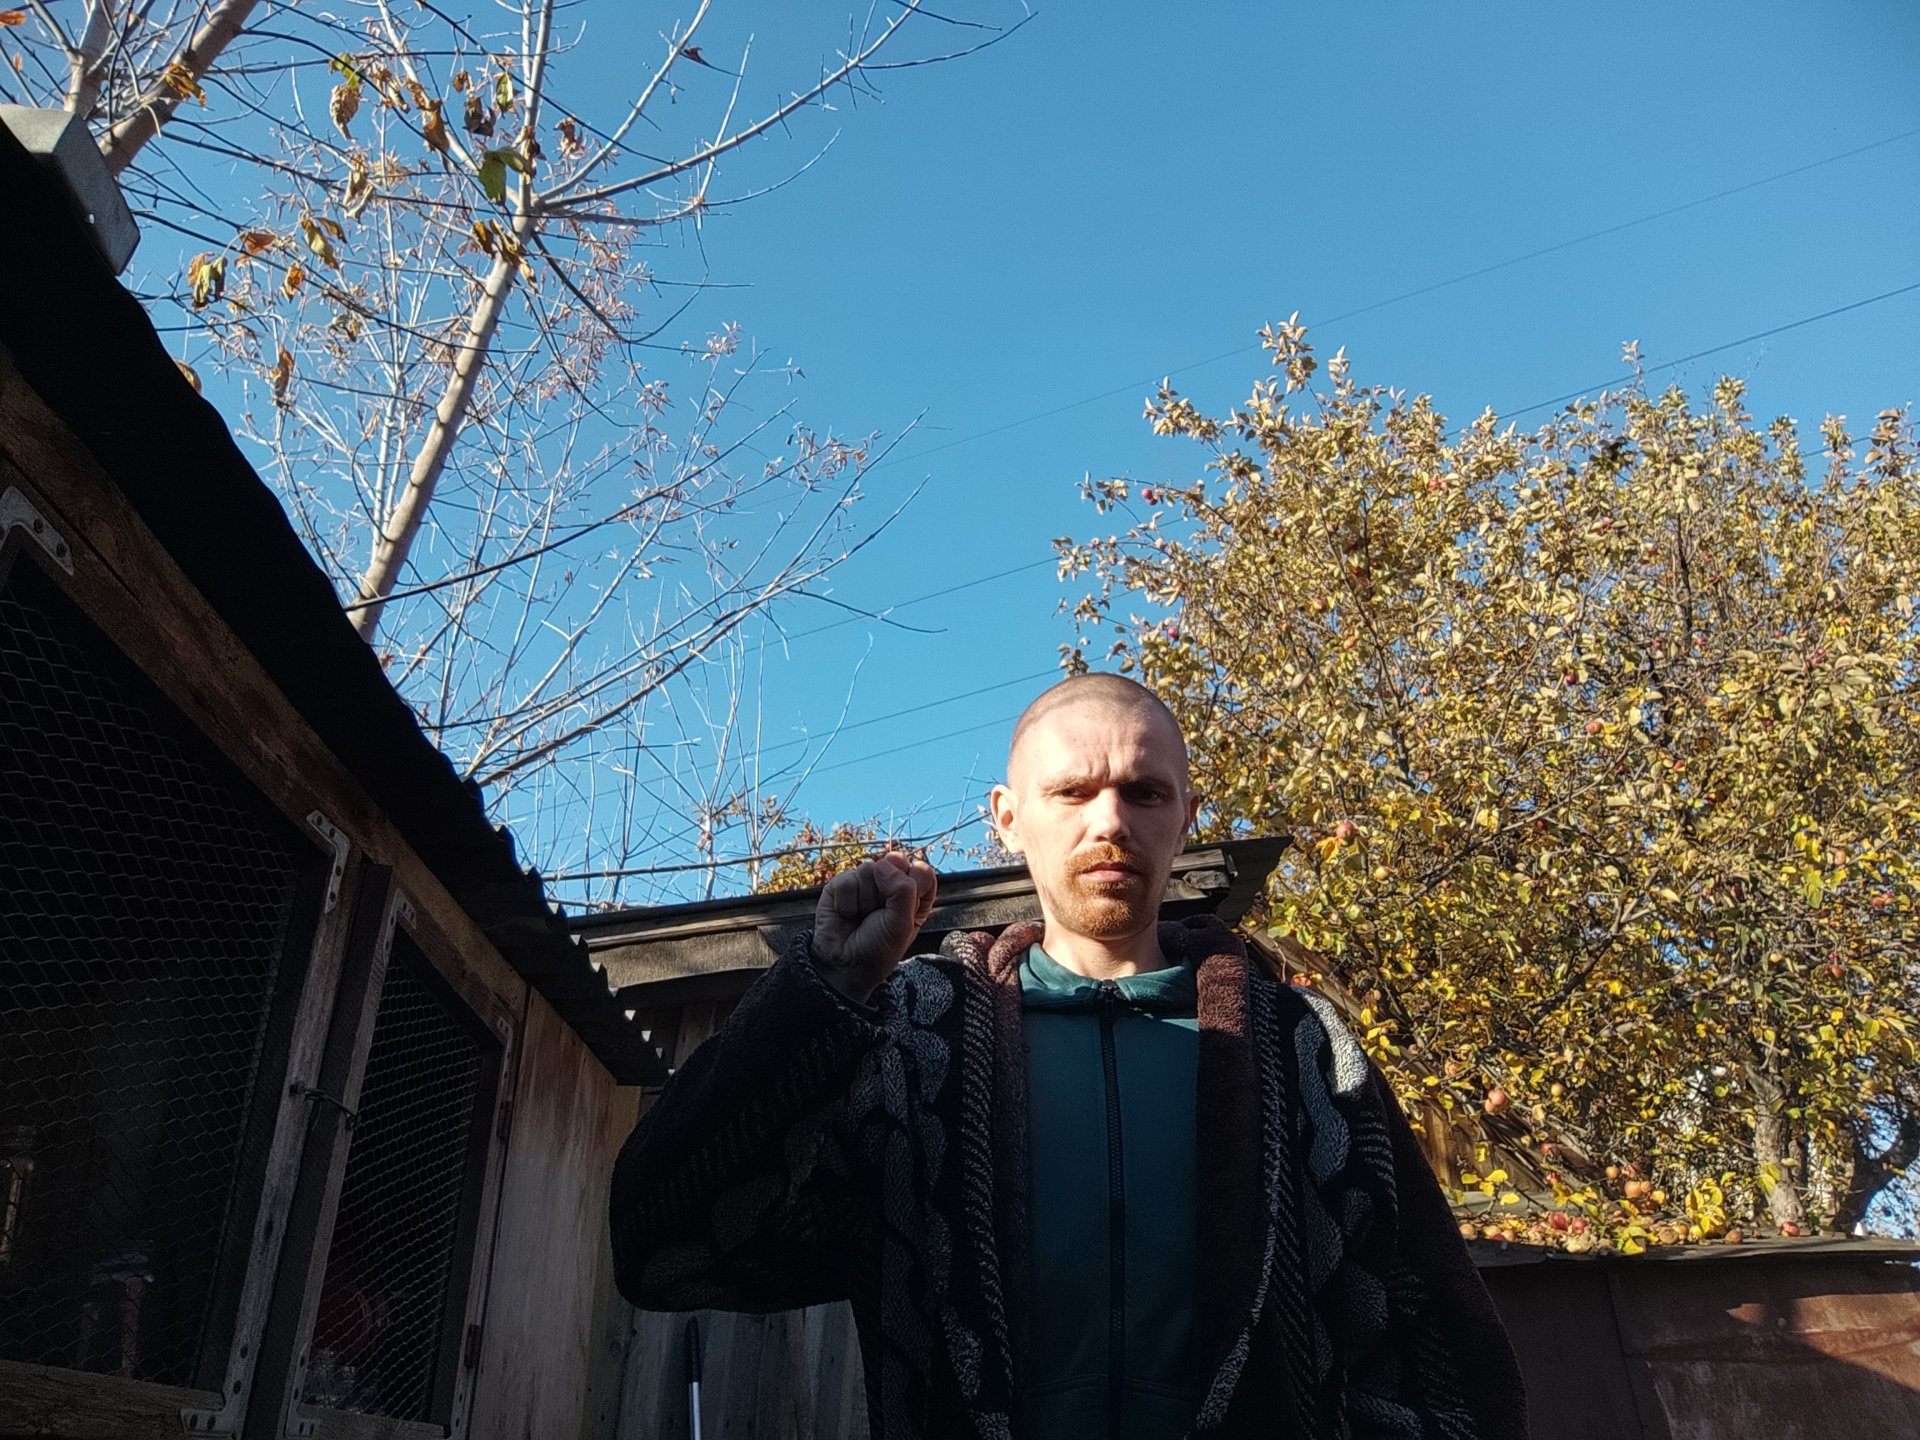
Label: clear